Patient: sex M, age 78
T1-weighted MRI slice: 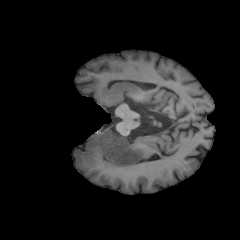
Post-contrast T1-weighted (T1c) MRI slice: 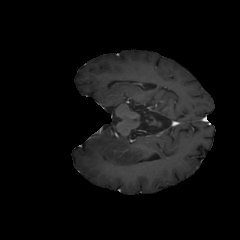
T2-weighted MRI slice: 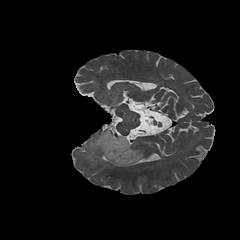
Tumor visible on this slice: yes
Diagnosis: Astrocytoma, IDH-wildtype
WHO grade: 3